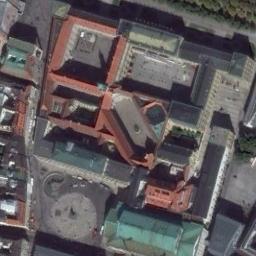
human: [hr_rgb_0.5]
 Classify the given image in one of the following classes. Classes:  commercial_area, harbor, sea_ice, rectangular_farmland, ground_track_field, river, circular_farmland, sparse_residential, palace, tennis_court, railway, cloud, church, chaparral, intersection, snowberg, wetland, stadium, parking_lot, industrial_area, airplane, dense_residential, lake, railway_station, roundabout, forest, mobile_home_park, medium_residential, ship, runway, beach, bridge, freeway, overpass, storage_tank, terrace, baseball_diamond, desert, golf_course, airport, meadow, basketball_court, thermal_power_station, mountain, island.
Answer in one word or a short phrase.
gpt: palace